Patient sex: M
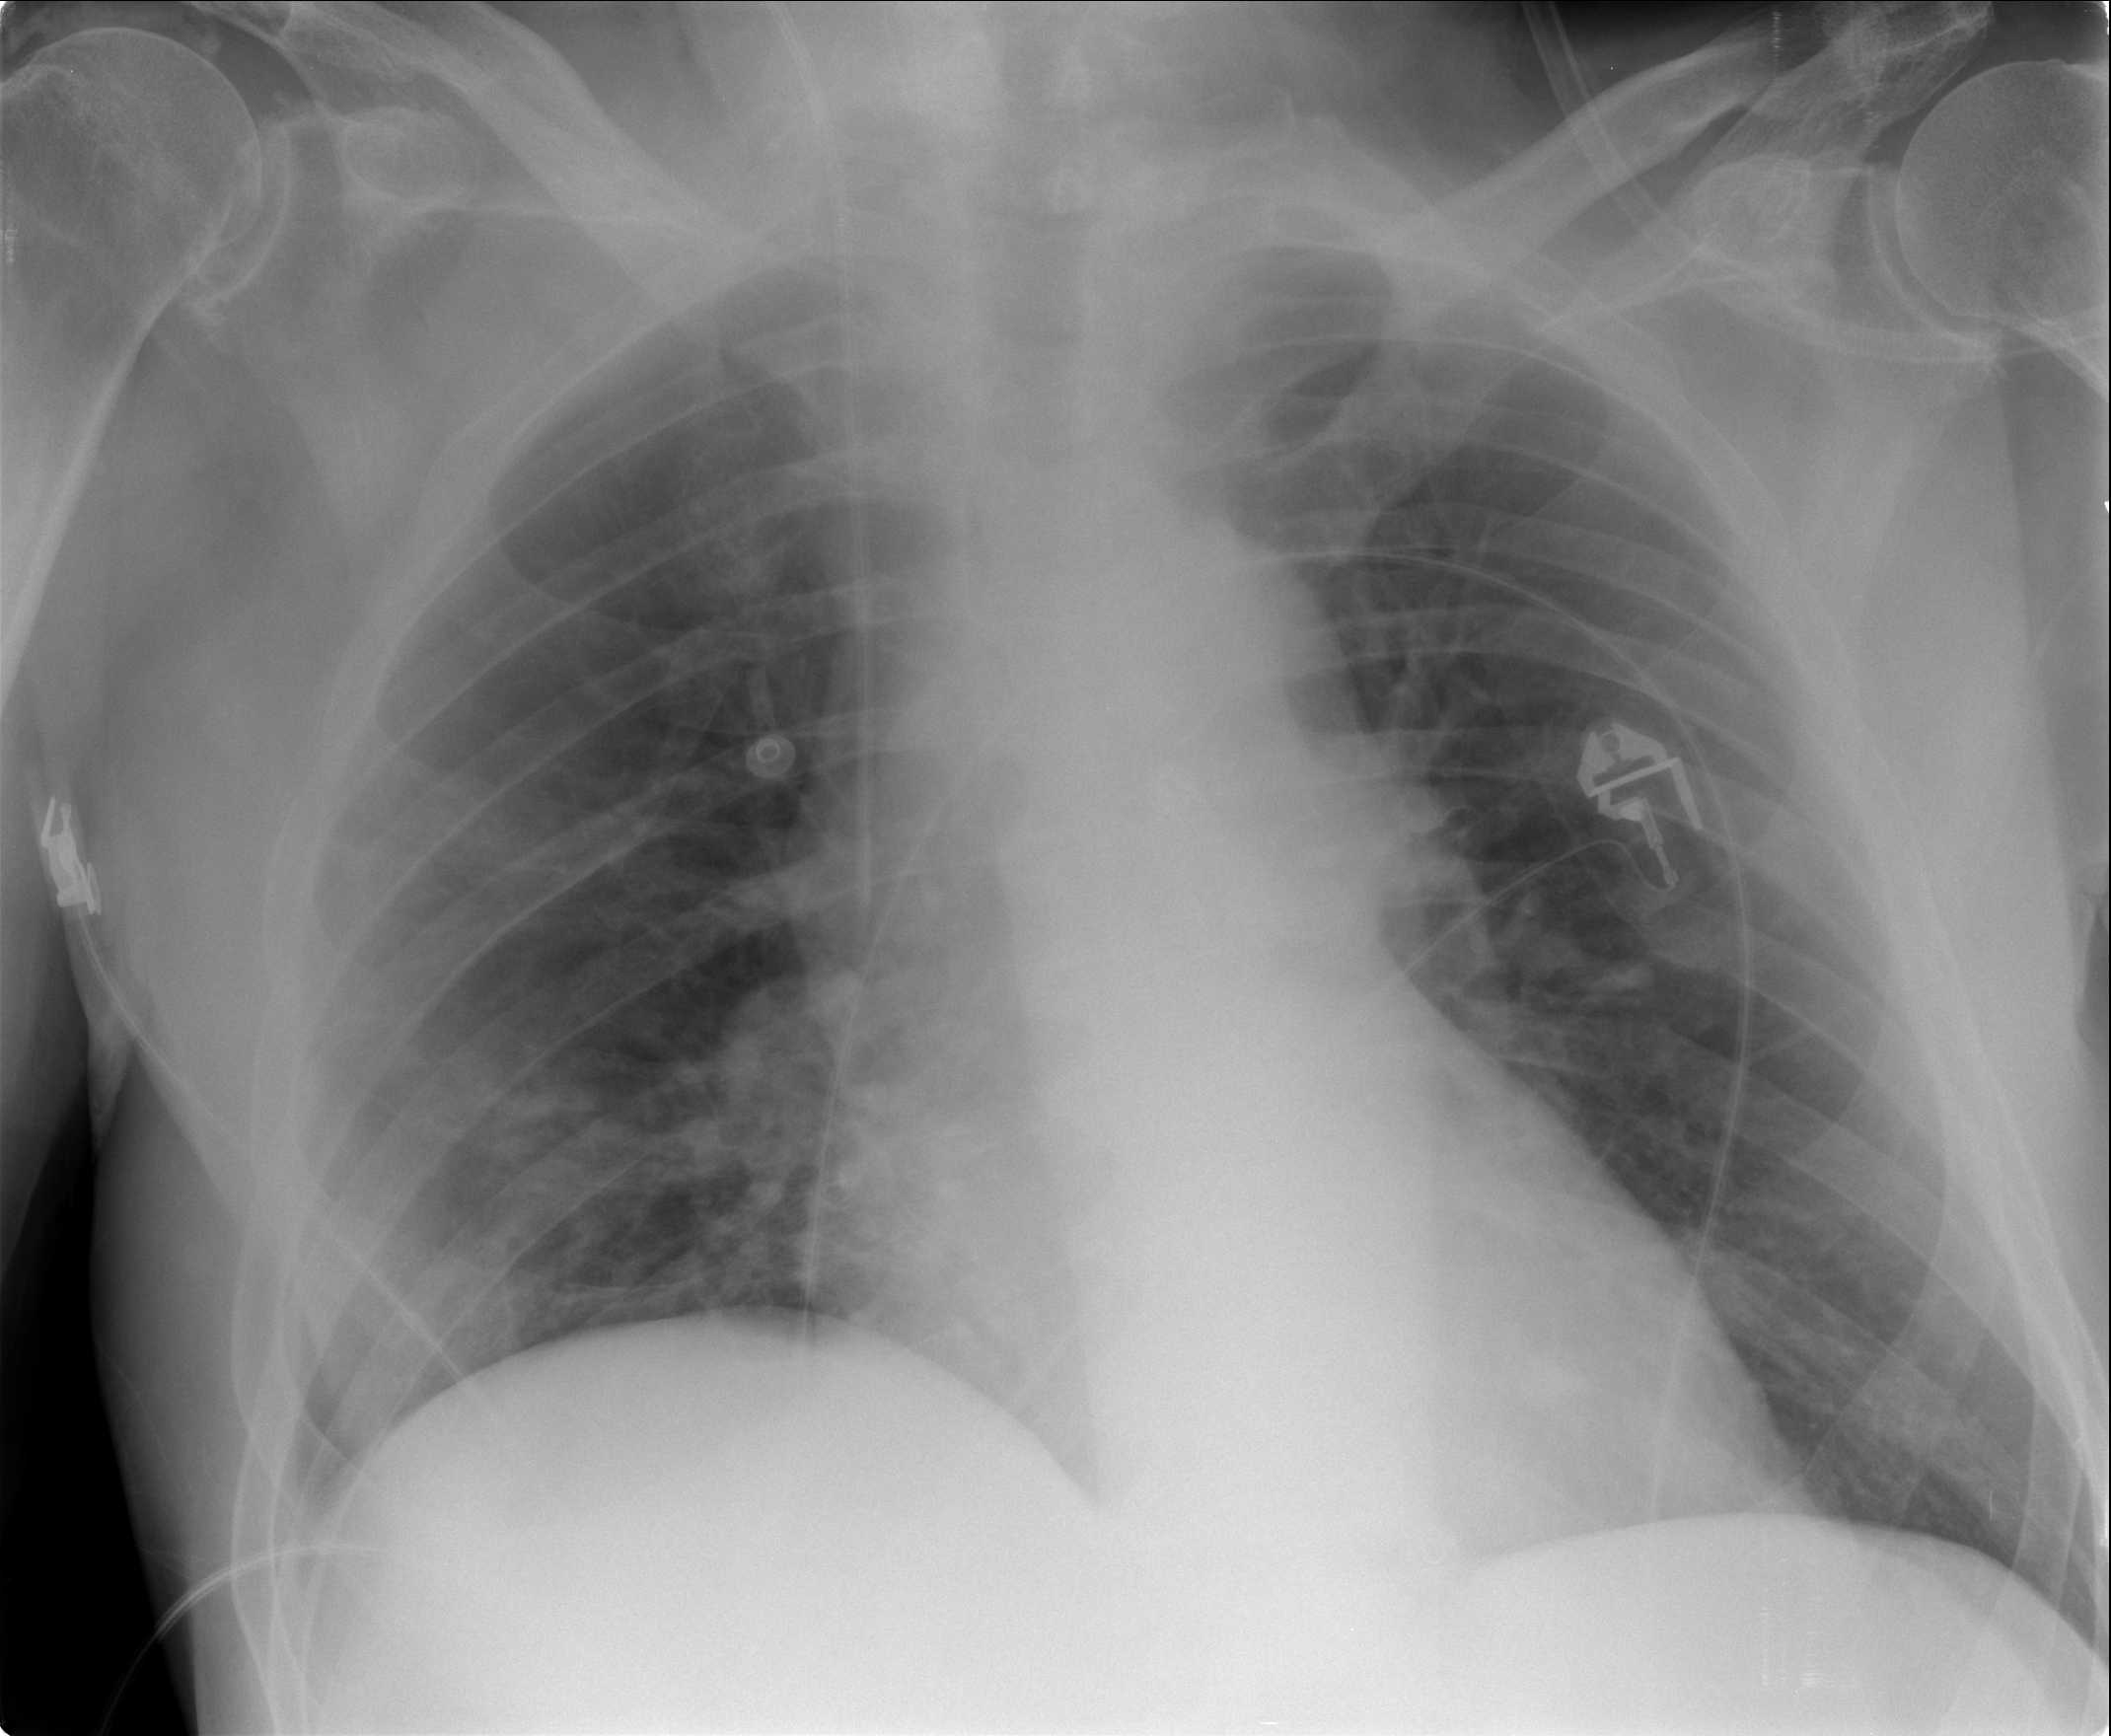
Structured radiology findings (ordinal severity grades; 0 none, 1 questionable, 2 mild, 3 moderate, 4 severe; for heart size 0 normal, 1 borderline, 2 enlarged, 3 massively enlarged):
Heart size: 0
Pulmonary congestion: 2
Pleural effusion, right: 0
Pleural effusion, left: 0
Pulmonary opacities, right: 0
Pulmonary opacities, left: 0
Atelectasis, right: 0
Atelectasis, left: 0